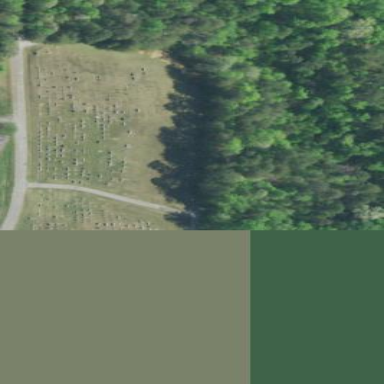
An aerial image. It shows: Grave yard.